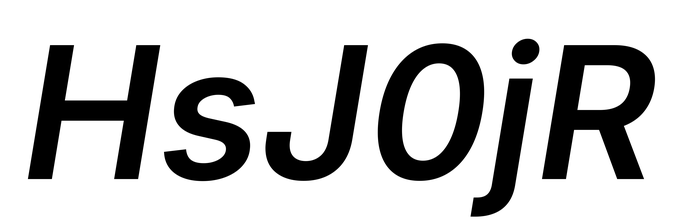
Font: Inter-Italic_SemiBold_Italic